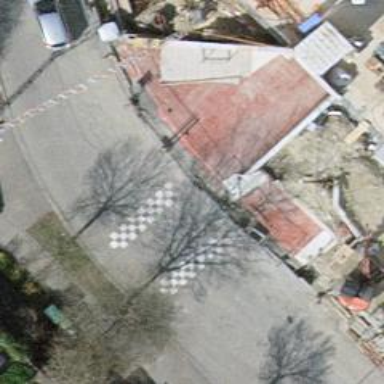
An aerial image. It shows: Traffic calming cushion.